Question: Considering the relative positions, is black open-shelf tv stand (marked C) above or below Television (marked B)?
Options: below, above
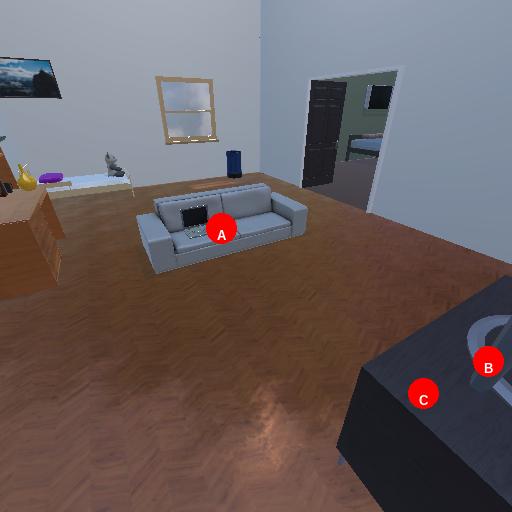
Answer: below